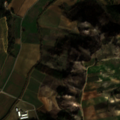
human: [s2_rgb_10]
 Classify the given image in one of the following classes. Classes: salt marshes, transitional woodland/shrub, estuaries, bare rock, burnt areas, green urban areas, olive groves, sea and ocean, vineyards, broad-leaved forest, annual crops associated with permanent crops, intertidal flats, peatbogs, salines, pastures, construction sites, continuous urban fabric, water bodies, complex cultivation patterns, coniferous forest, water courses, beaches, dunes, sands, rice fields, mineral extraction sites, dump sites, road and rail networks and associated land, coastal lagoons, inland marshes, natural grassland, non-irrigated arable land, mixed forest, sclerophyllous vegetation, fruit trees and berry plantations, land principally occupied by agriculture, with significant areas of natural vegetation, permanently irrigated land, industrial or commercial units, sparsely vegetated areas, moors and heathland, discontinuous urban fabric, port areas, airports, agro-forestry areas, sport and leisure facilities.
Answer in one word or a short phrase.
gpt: non-irrigated arable land, vineyards, complex cultivation patterns, land principally occupied by agriculture, with significant areas of natural vegetation, broad-leaved forest